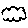
Label: cloud